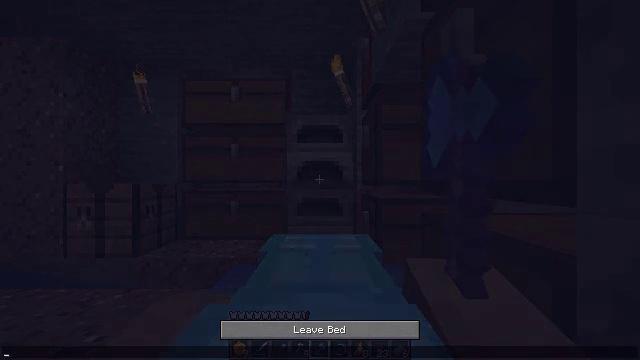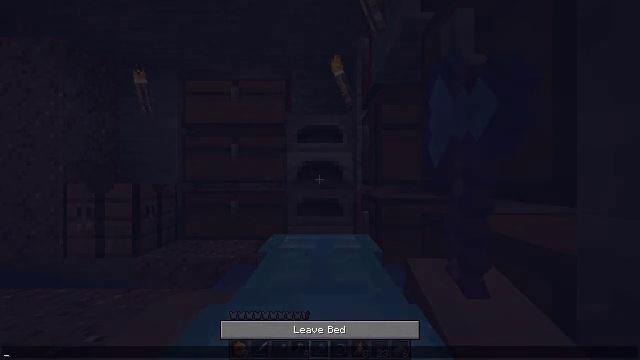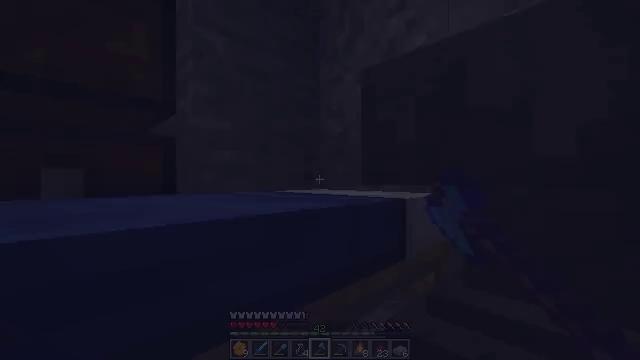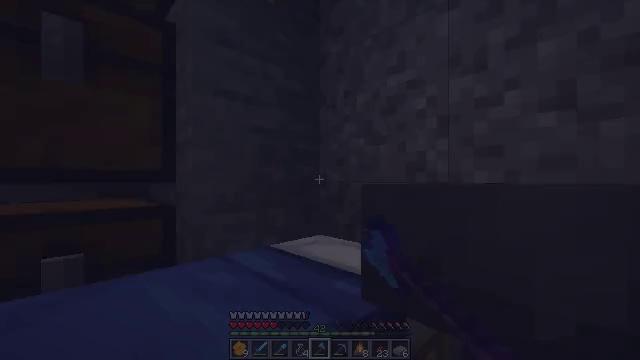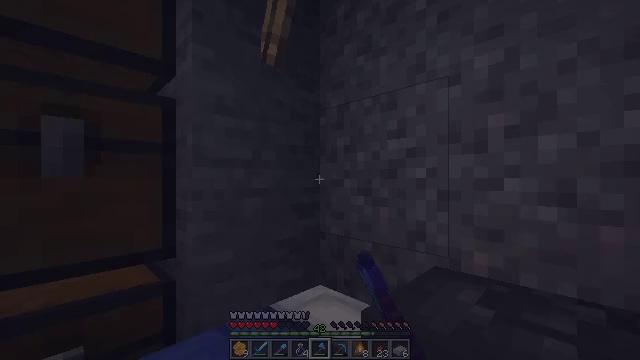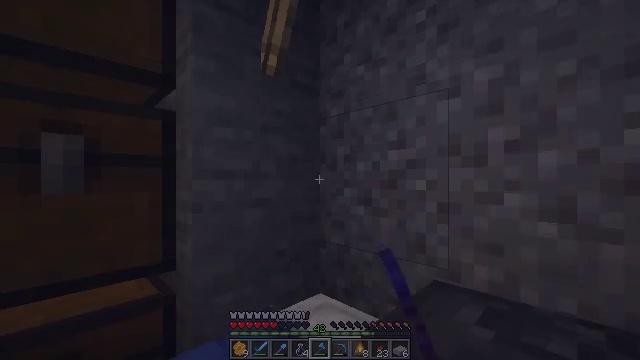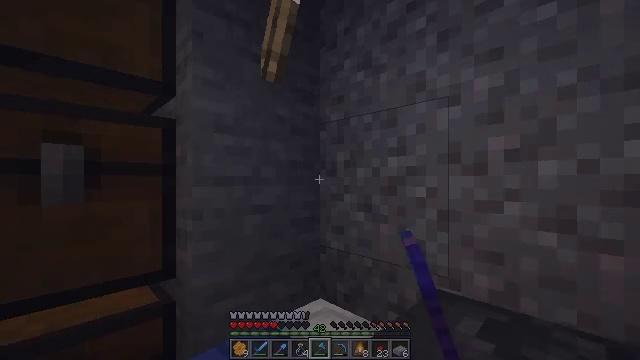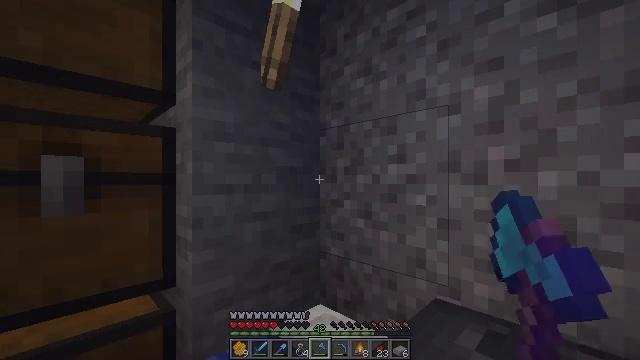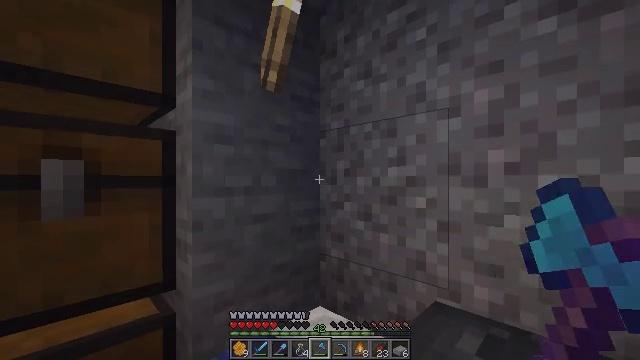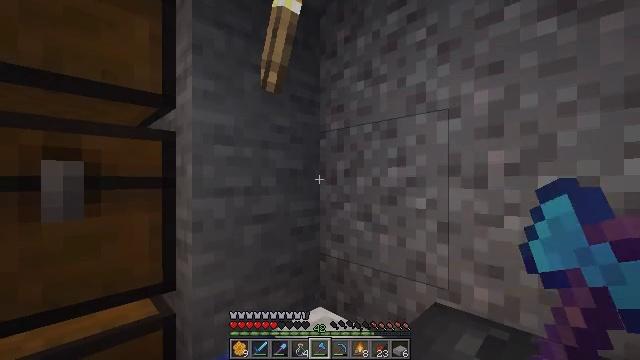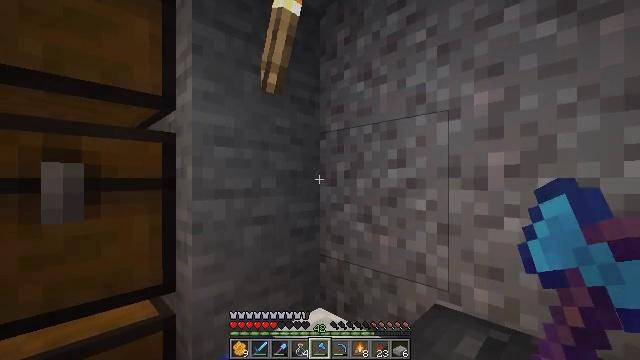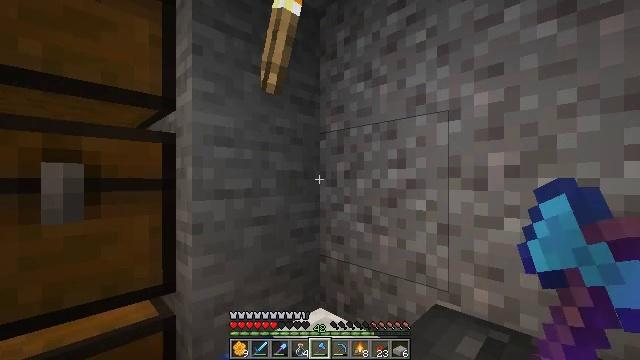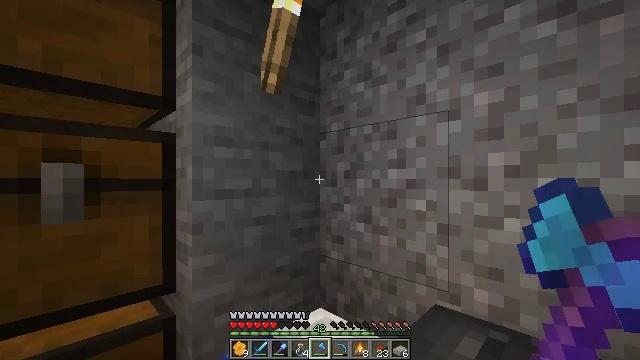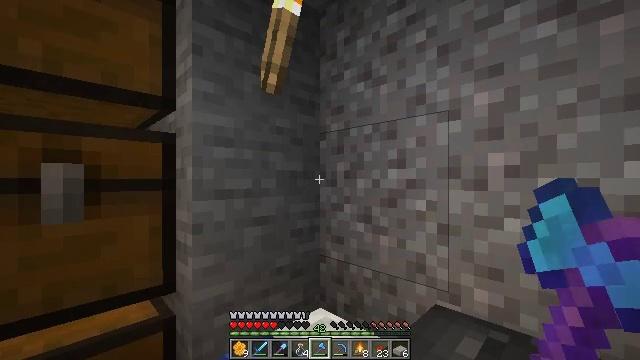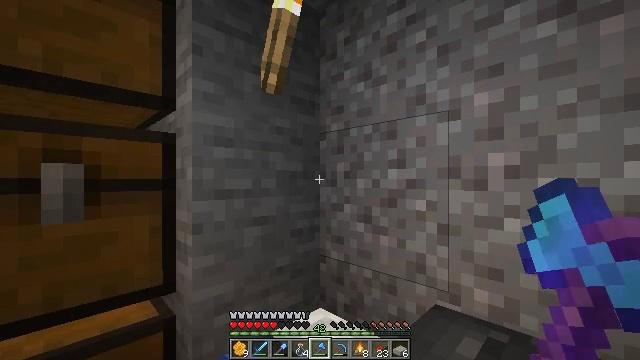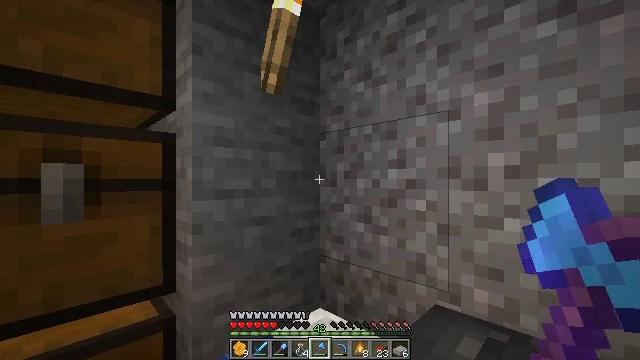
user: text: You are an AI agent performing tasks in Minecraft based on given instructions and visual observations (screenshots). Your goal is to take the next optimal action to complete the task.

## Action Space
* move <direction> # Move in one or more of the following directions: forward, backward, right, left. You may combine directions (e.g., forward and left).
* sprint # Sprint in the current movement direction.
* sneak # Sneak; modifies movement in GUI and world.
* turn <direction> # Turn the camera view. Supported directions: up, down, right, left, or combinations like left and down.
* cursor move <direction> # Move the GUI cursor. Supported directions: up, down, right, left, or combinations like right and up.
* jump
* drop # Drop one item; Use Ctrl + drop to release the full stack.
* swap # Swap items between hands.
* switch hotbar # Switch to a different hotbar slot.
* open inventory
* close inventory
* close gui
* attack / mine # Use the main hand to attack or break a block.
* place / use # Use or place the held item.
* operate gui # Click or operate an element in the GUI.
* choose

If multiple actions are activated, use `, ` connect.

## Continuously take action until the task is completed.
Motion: motion action
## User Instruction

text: Use glass in the crafting table to create a glass bottle.
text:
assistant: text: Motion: no_op
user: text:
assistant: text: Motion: no_op
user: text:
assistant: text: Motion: close gui
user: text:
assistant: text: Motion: no_op
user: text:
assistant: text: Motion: no_op
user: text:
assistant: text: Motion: no_op
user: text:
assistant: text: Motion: no_op
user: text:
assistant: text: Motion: no_op
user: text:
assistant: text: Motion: no_op
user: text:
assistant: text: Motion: no_op
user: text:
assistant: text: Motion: no_op
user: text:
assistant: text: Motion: no_op
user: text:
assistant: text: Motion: no_op
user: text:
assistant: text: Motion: no_op
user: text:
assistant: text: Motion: no_op
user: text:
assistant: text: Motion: no_op
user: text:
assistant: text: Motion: no_op
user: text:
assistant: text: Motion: no_op
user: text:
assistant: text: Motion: no_op
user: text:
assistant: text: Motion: no_op
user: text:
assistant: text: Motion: no_op
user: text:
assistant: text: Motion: no_op
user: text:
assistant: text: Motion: no_op
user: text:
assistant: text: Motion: no_op
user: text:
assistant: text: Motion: no_op
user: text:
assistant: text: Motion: no_op
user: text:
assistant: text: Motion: no_op
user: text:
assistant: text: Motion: no_op
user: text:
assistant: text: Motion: no_op
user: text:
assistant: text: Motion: no_op